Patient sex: M
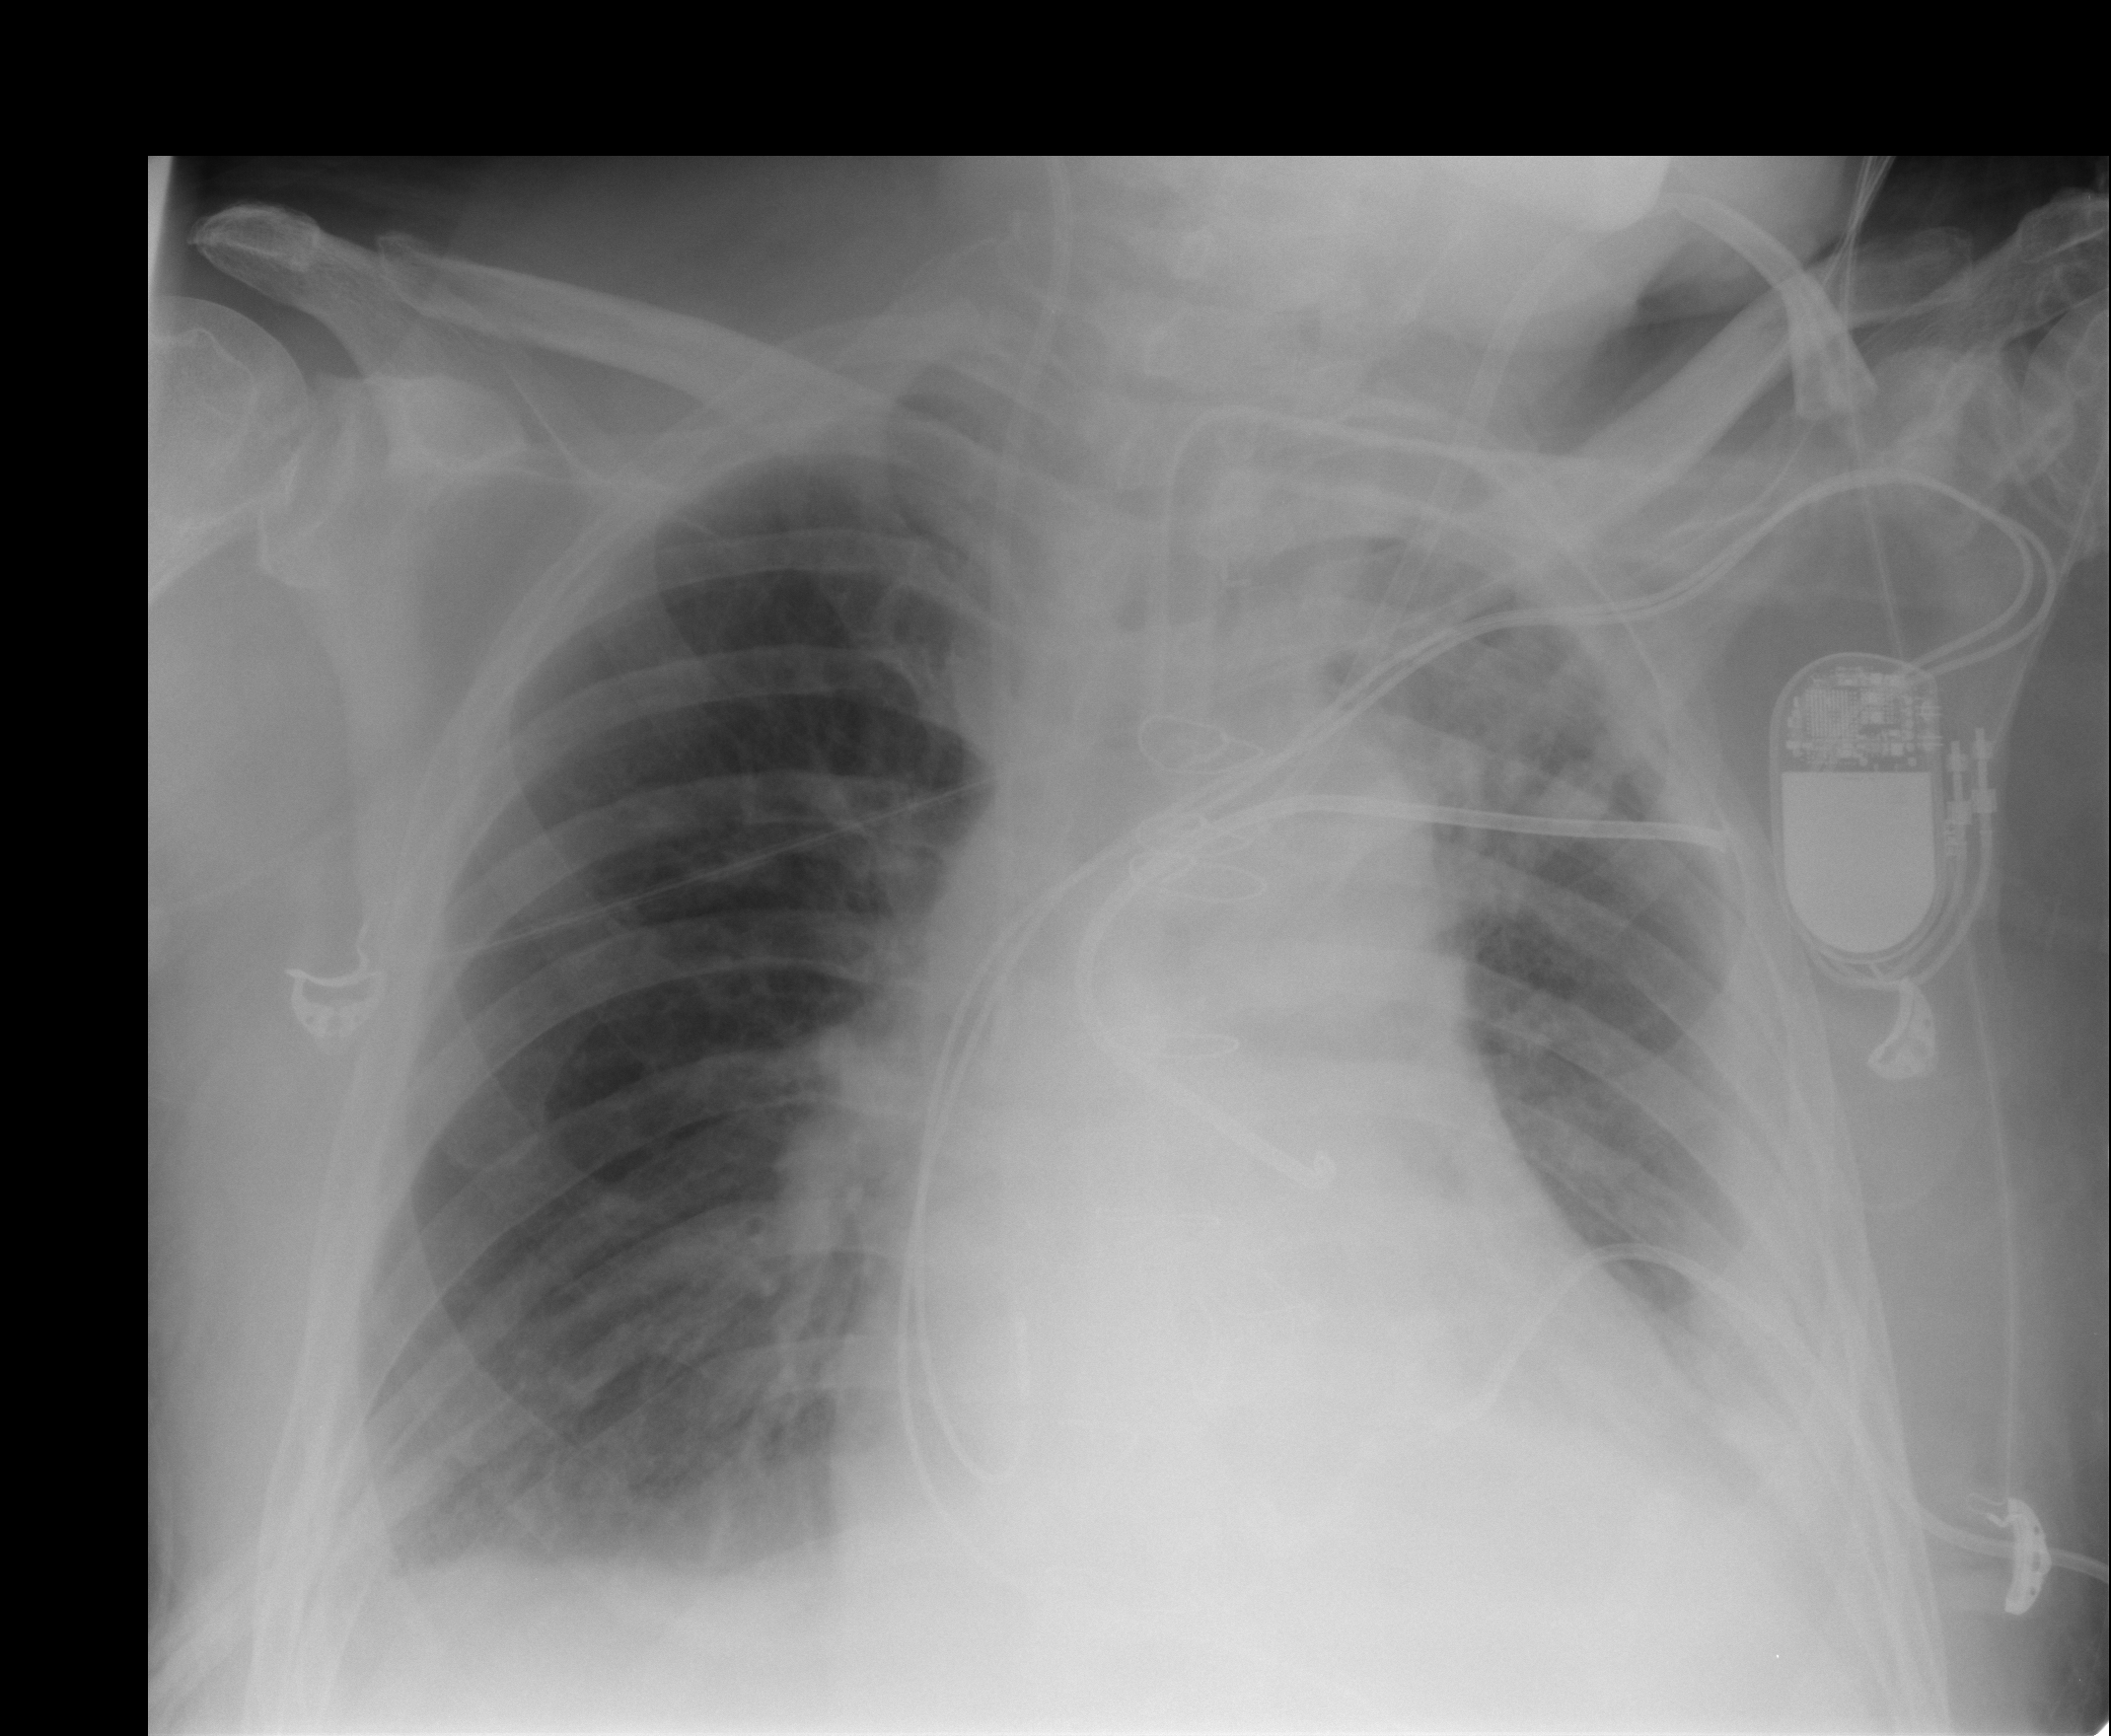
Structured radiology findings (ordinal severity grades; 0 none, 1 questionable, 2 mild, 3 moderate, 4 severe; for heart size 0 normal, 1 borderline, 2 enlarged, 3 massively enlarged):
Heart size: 2
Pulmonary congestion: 2
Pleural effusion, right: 2
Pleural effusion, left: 2
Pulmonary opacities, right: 0
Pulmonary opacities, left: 2
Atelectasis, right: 2
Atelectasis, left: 3